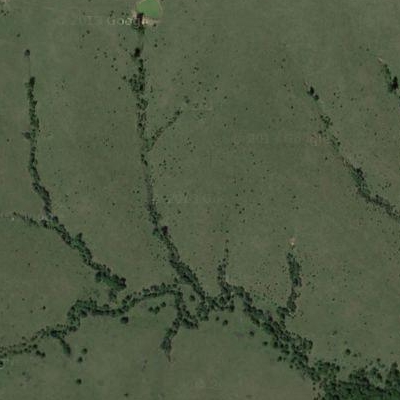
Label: Grass